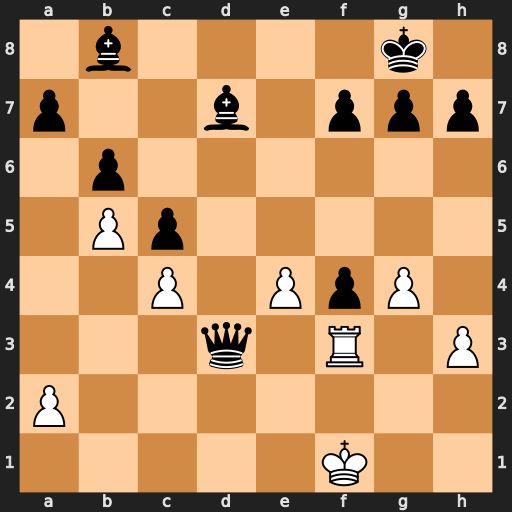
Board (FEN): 1b4k1/p2b1ppp/1p6/1Pp5/2P1PpP1/3q1R1P/P7/5K2
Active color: w
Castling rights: -
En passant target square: -
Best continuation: Rxd3 Be8 Rd8 Kf8 Rxb8